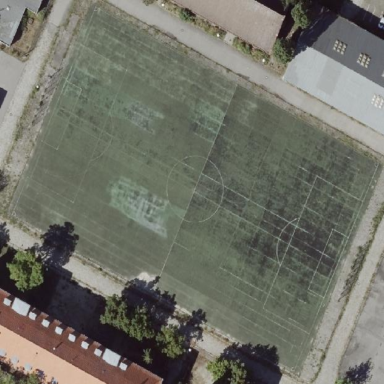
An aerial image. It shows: Soccer pitch for leisureland activities.